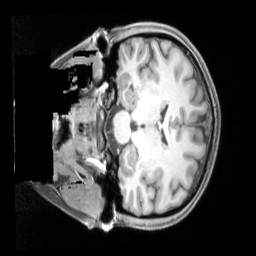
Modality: T1w
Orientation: coronal